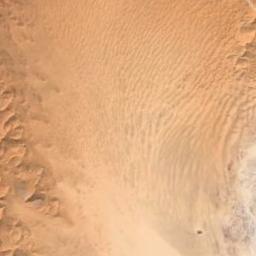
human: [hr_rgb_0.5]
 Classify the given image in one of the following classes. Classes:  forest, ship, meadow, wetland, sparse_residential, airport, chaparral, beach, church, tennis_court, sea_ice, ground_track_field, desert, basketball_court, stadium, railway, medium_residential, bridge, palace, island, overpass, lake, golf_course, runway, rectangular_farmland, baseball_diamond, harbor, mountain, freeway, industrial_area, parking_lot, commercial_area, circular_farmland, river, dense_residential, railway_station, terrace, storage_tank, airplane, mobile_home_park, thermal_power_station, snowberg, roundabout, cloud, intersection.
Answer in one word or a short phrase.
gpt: desert